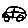
Label: car